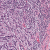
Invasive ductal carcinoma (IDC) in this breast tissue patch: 1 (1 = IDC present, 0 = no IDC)